Interaction volume radius: 5 \u00c5
Interaction volume height: 15 \u00c5
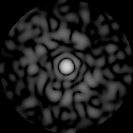
Disorder parameter: 0.7822